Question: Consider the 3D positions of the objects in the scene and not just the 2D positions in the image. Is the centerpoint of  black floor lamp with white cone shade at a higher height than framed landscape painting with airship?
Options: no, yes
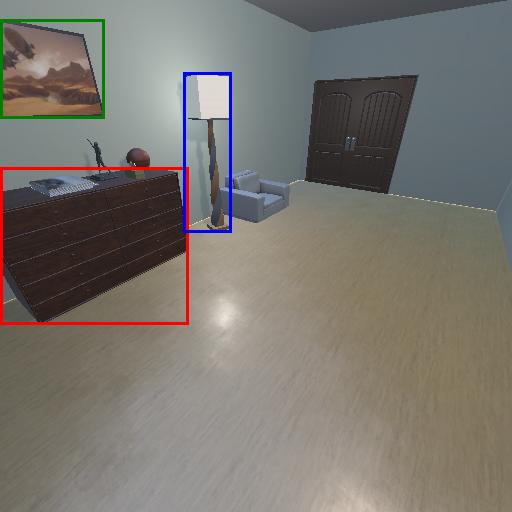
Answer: no